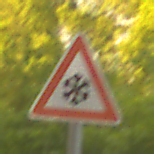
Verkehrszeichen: SchneeOderEisglaette
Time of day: SunriseSunset
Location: Outdoor (RoadRail)
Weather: Clear
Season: NotSpecified
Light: Natural